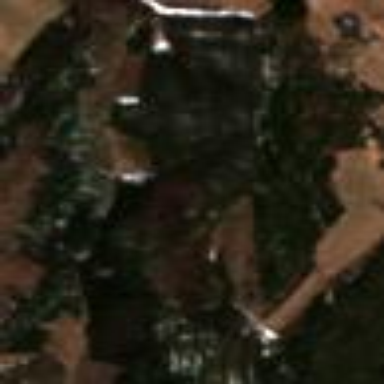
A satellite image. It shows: Mixed leaf woodland.